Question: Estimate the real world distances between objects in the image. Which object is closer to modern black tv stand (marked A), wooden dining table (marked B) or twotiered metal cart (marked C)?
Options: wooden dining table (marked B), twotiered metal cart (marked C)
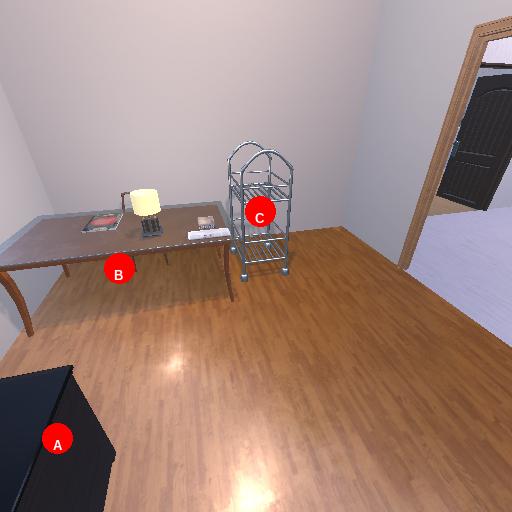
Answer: wooden dining table (marked B)